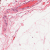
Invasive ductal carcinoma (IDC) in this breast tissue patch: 0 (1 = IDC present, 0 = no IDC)